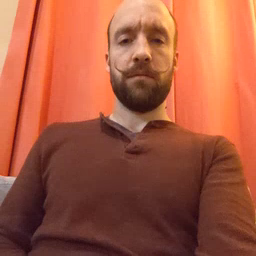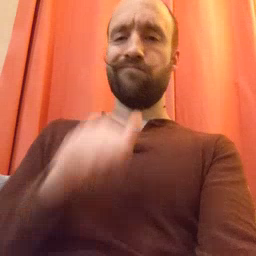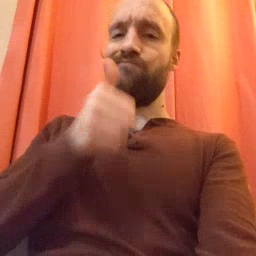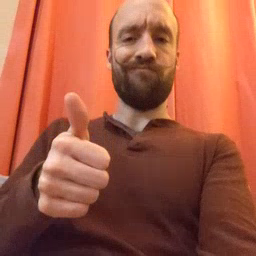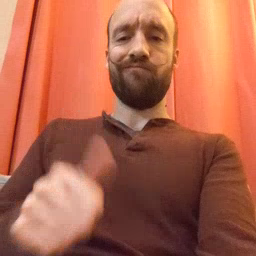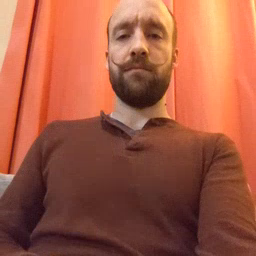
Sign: not